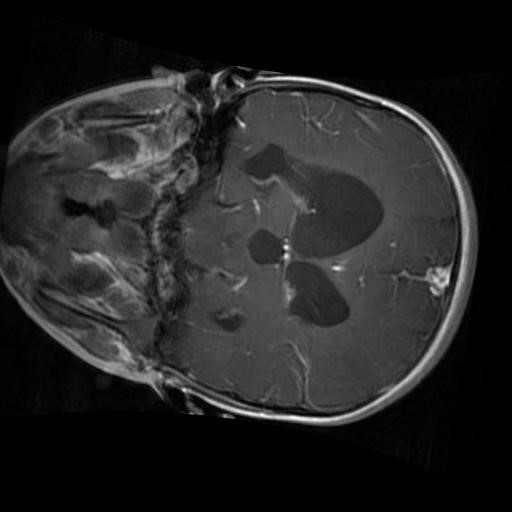
Label: brain_glioma